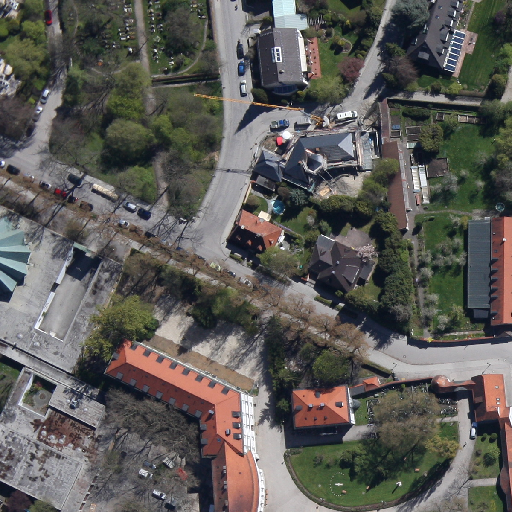
Referring expression: van driving on the road